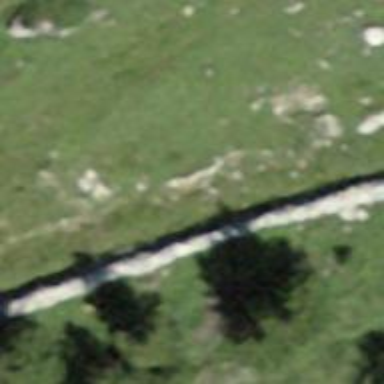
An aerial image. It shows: Wall barrier.